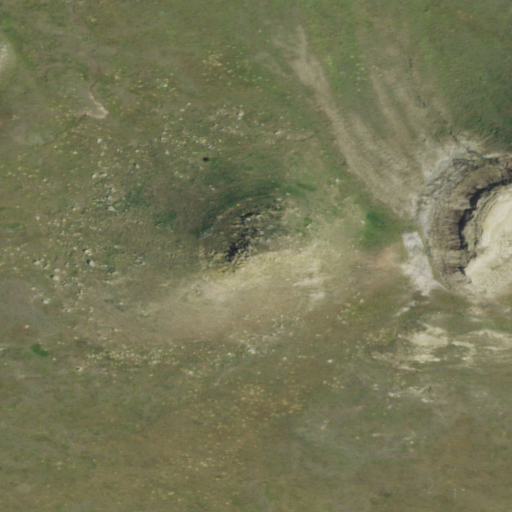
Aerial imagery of mountain in North Dakota named Boulder Point containing shrub and grassland